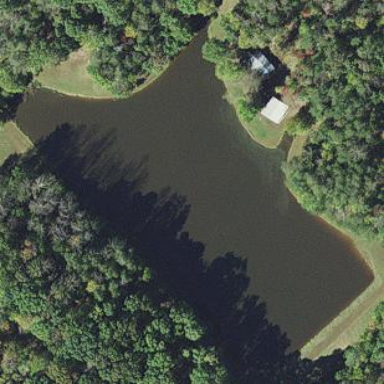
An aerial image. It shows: Serene pond surrounded by nature.